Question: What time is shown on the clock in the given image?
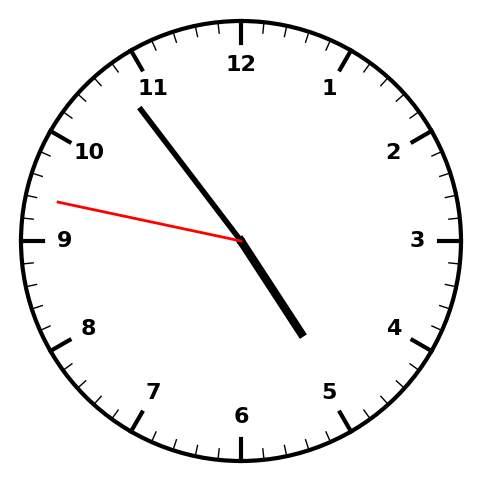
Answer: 04:53:47